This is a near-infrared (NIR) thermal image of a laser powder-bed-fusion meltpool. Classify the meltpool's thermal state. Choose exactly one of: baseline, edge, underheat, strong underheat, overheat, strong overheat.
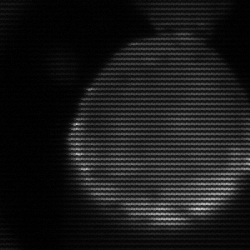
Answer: edge